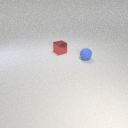
small red metal cube behind small blue rubber sphere